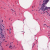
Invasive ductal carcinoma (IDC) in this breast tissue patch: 0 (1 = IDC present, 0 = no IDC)